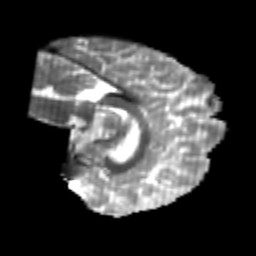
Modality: T2w
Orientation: sagittal
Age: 23
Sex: male
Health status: healthy
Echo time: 0.074 s